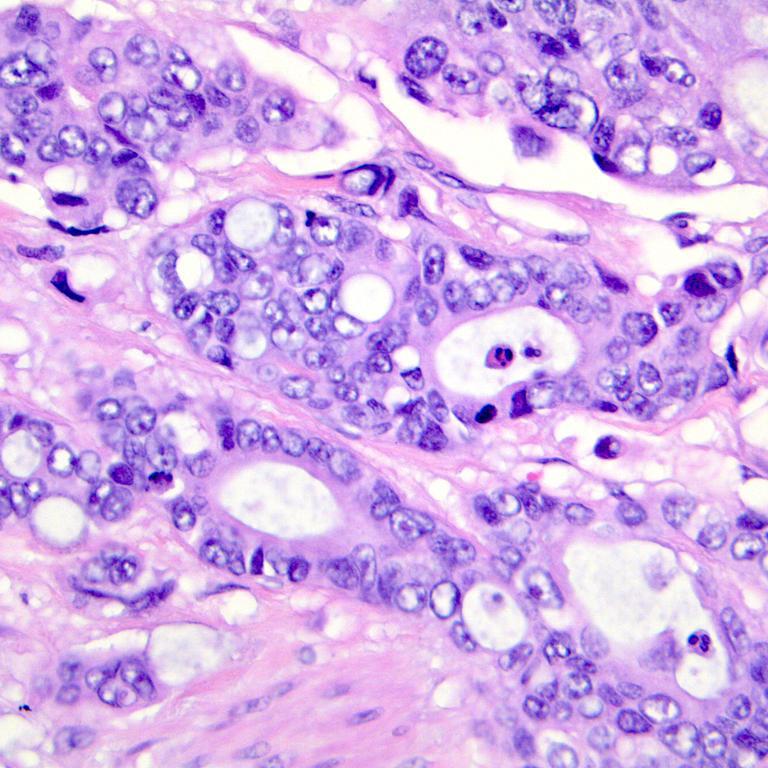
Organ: colon
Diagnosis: adenocarcinomas